Field crop: maize
Growth stage: 2
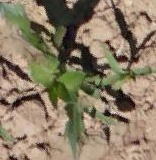
Species: maize